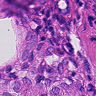
Metastatic tissue present: yes